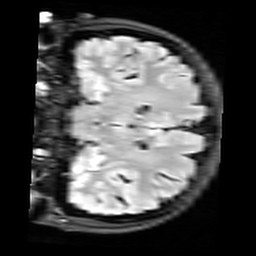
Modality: FLAIR
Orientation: coronal
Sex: female
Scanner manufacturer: siemens
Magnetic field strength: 3 T
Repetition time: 10 s
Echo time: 0.09 s